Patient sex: M
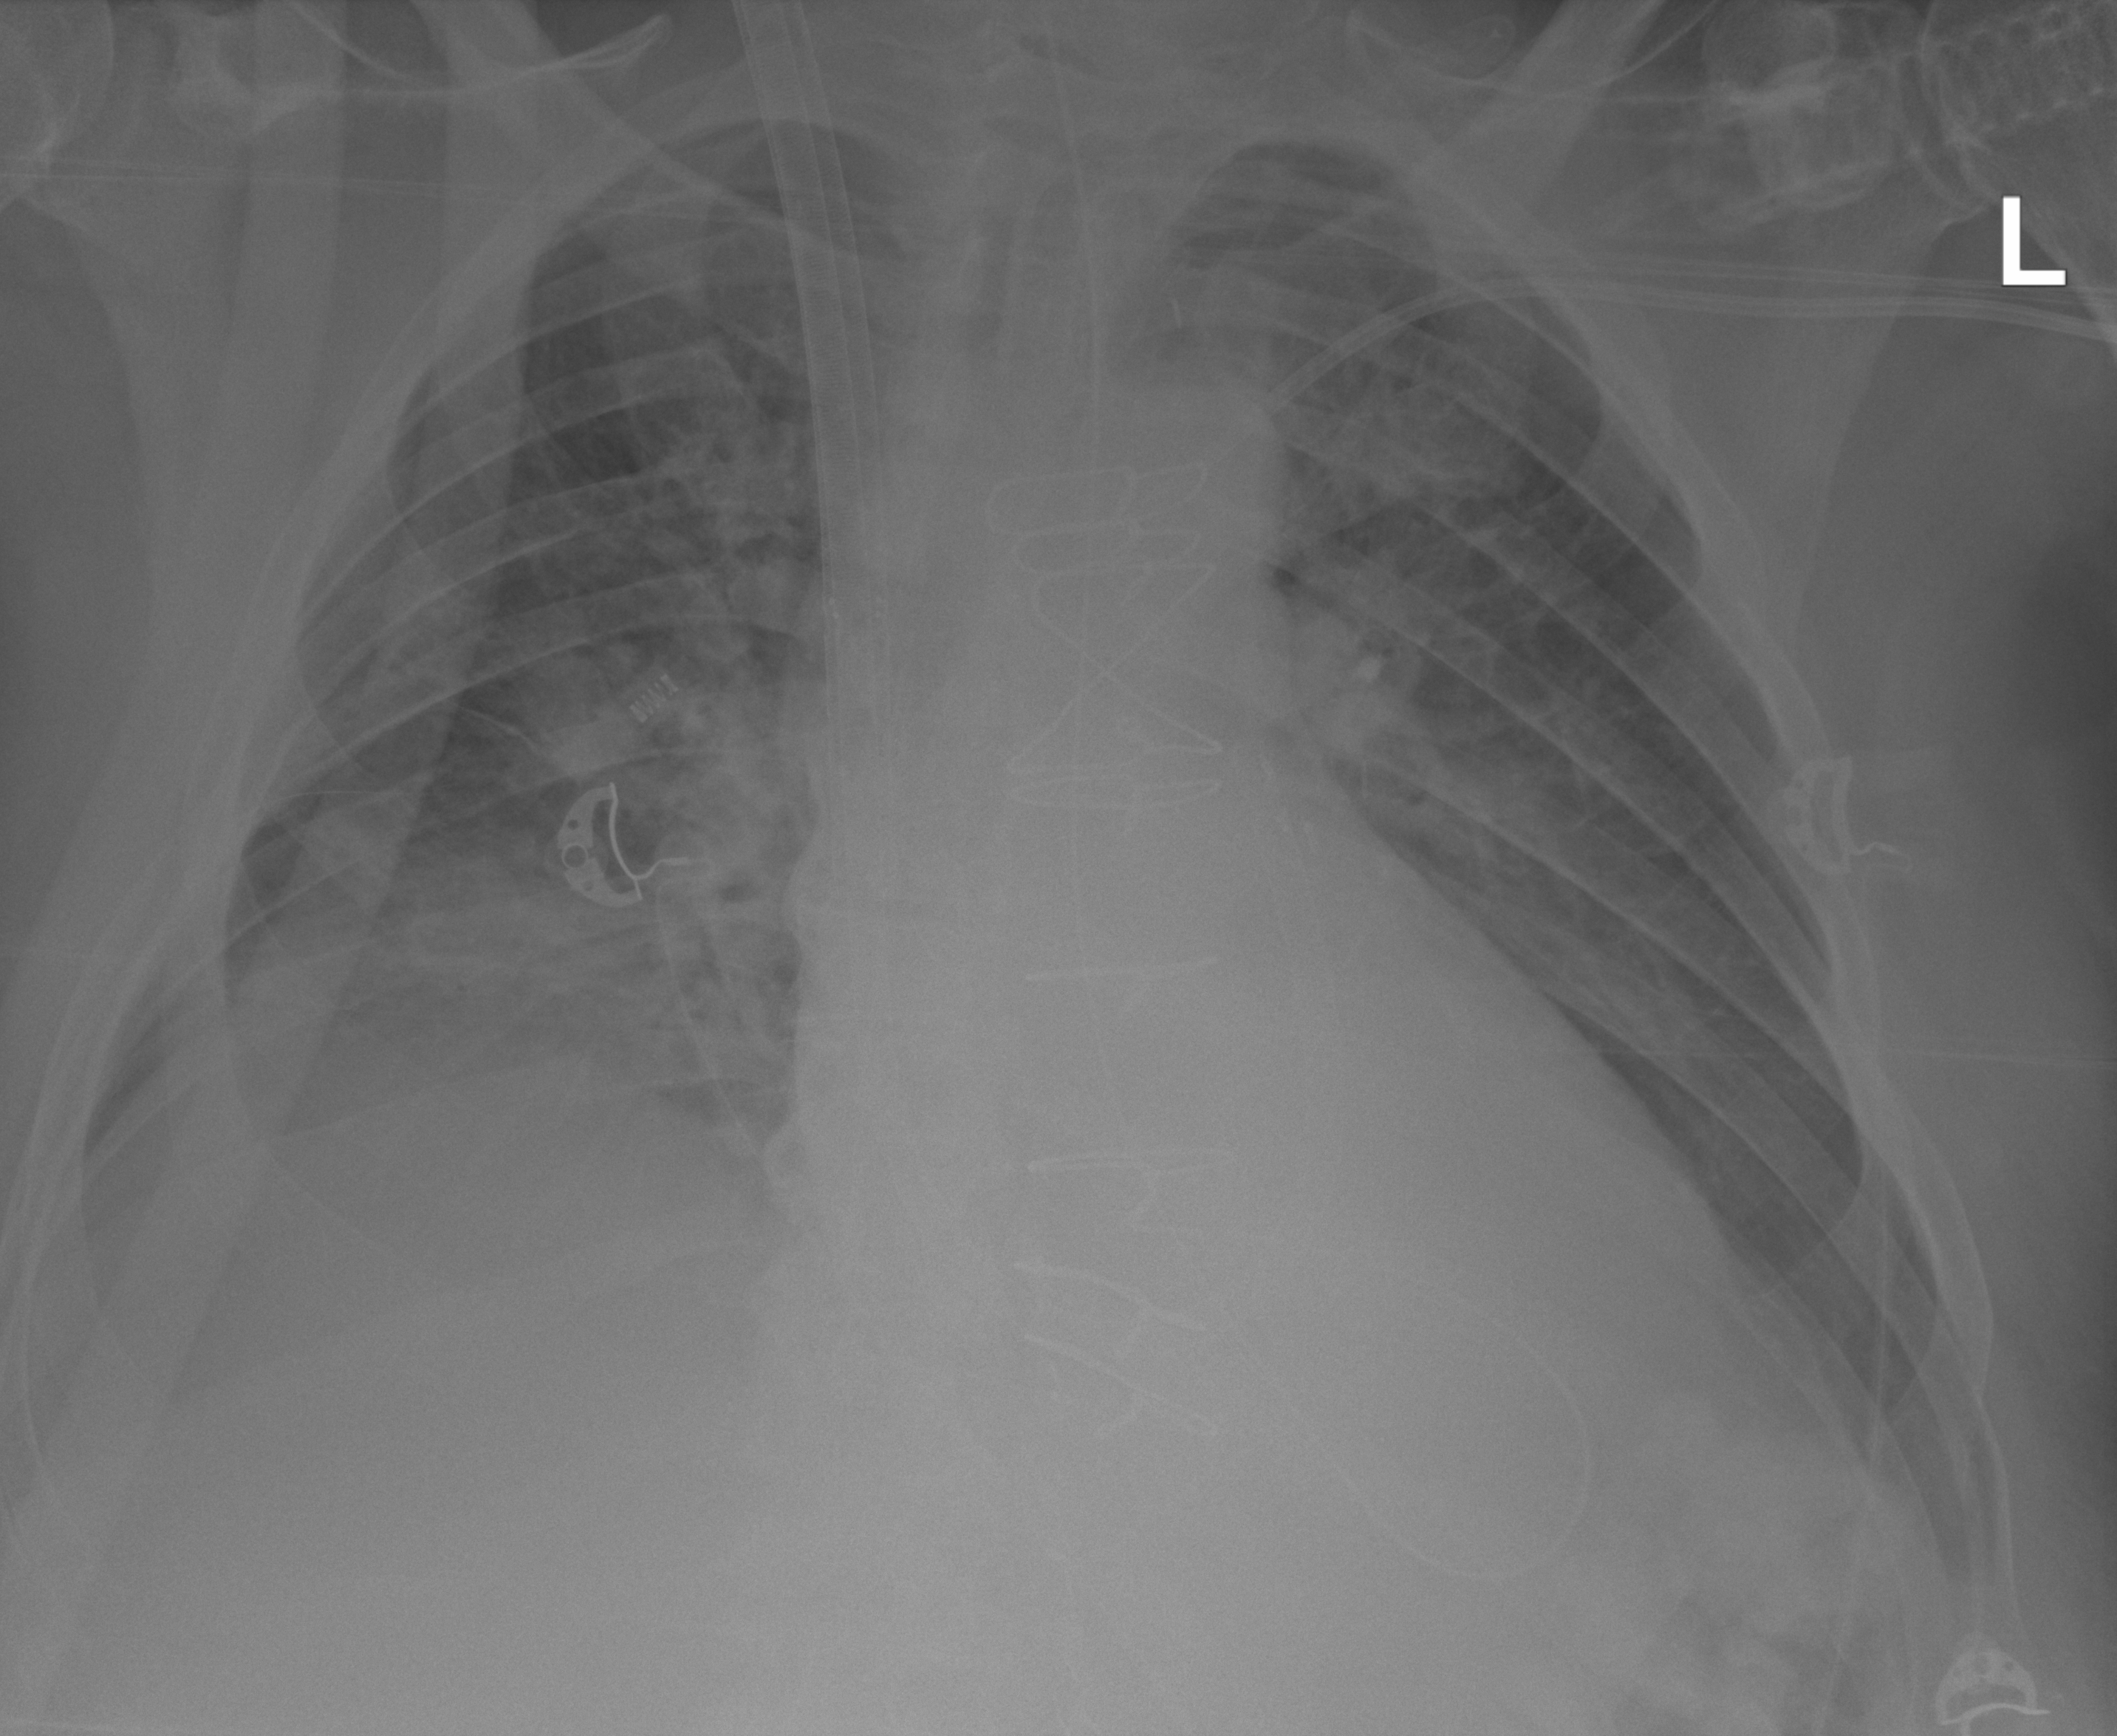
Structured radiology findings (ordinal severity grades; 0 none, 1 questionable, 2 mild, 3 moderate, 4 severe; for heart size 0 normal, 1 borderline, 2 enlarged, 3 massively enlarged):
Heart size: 2
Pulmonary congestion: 2
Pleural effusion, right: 2
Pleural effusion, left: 2
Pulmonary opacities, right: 2
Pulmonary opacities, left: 2
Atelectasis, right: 3
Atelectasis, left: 2